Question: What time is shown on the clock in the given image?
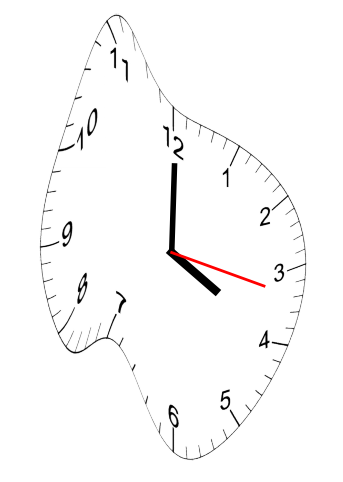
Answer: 04:00:17